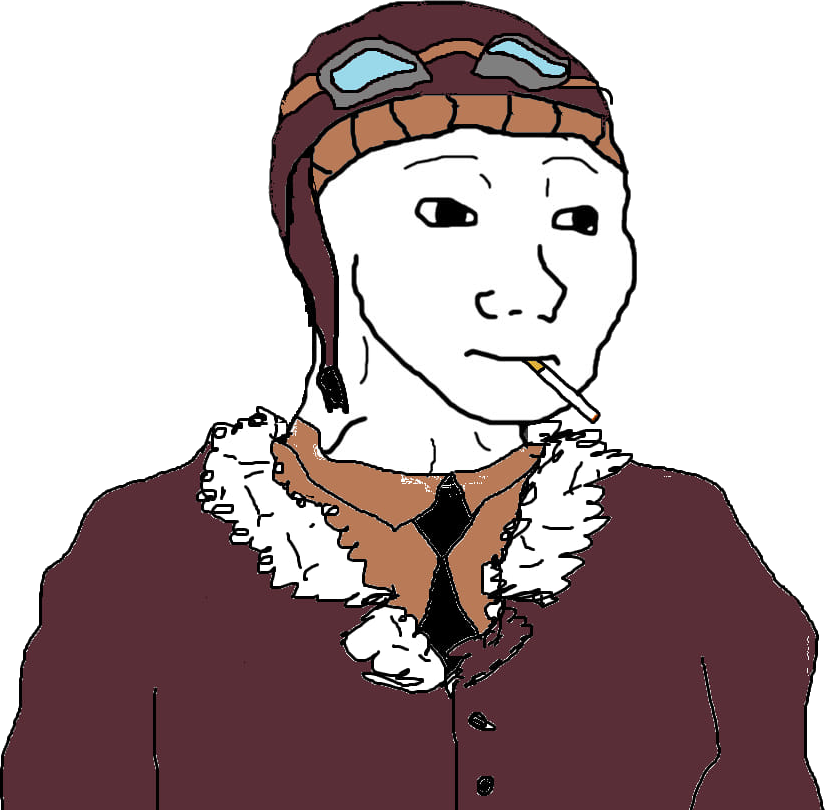
Label: 5_Doomer